Question: I'm trying to reproduce <URL> on overfitting. I want to explore how a spline compares to the tested polynomials.
Using the rcs() - restricted cubic splines - from the rms package I get very strange predictions when applying in regular lm(). The ols() works fine but I'm a little surprised by this strange behavior. Can someone explain to me what's happening?
'''
library(rms)
p4 <- poly(1:100, degree=4)
true4 <- p4 %*% c(1,2,-6,9)
days <- 1:70
noise4 <- true4 + rnorm(100, sd=.5)
reg.n4.4 <- lm(noise4[1:70] ~ poly(days, 4))
reg.n4.4ns <- lm(noise4[1:70] ~ ns(days,5))
reg.n4.4rcs <- lm(noise4[1:70] ~ rcs(days,5))
dd <- datadist(noise4[1:70], days)
options("datadist" = "dd")
reg.n4.4rcs_ols <- ols(noise4[1:70] ~ rcs(days,5))
plot(1:100, noise4)
nd <- data.frame(days=1:100)
lines(1:100, predict(reg.n4.4, newdata=nd), col="orange", lwd=3)
lines(1:100, predict(reg.n4.4ns, newdata=nd), col="red", lwd=3)
lines(1:100, predict(reg.n4.4rcs, newdata=nd), col="darkblue", lwd=3)
lines(1:100, predict(reg.n4.4rcs_ols, newdata=nd), col="grey", lwd=3)
legend("top", fill=c("orange", "red", "darkblue", "grey"),
legend=c("Poly", "Natural splines", "RCS - lm", "RCS - ols"))
'''
As you can see the darkblue is allover the place...

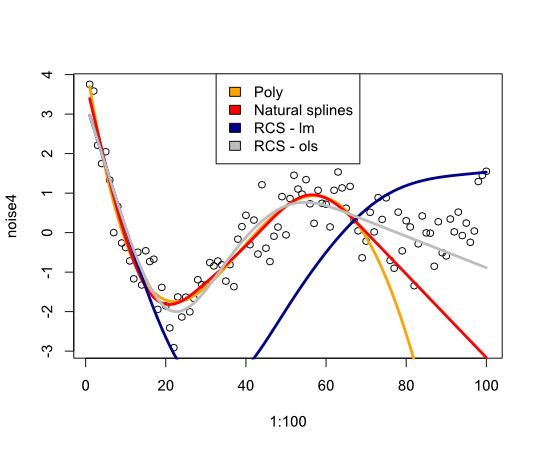
Answer: You can use rcs() with non-rms fitters as long as you specify the knots. predict defaults to predict.ols for an ols object, which is nice because it "remembers" where it put the knots when it fit the model. predict.lm does not have that functionality, so it uses the distribution of the new data set to determine the placement of the knots, rather than the distribution of the training data.